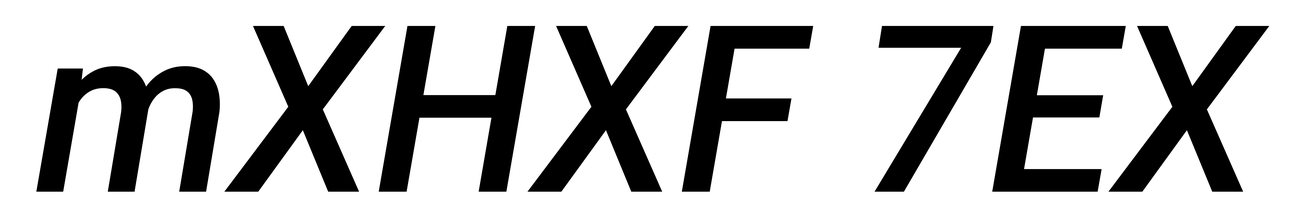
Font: Roboto-Italic_Medium_Italic